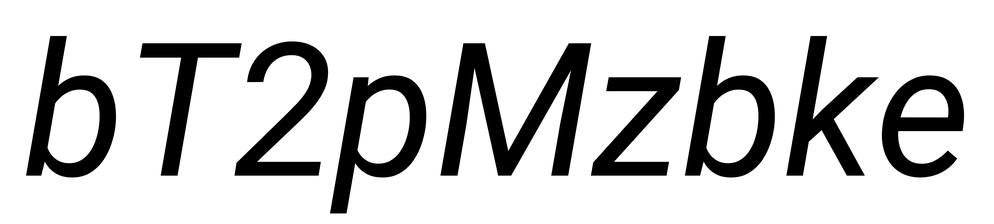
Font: Roboto-Italic_Italic